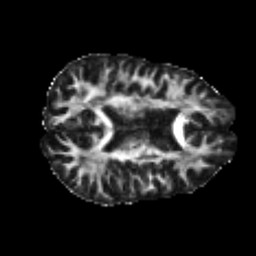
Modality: FA
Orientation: axial
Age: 24
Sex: male
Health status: healthy
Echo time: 0.074 s